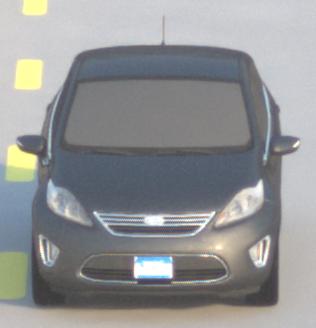
Make: Ford
Model: Fiesta
Detailed model: ’09 Sedan (seventh series)
Model produced from: 2010
Model produced until: 2017
Doors: 4
Color: gray
Road condition: dry road
Daytime: sunrise or sunset
Contrast: medium contrast